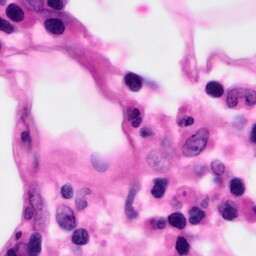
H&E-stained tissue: Pancreatic